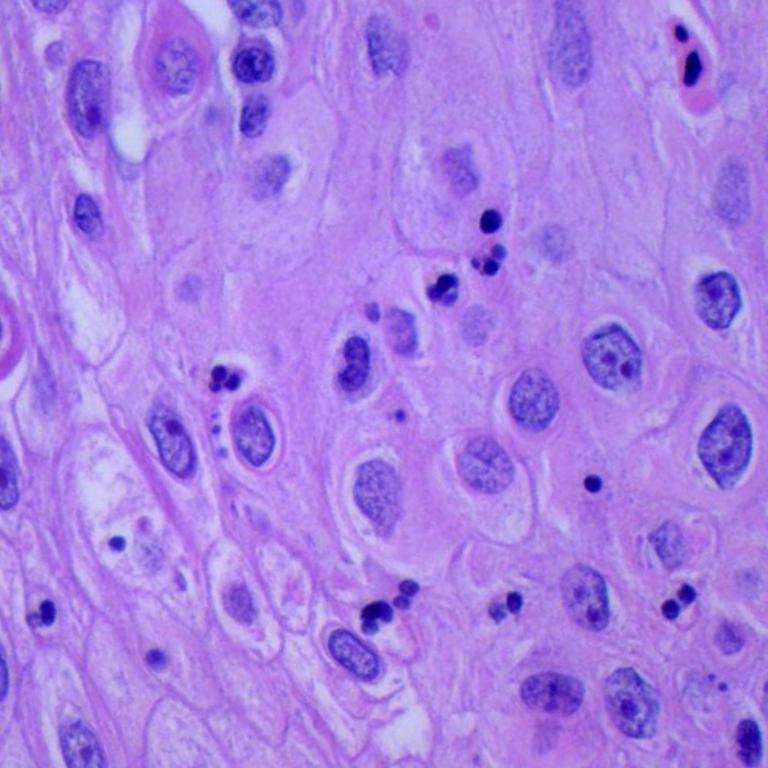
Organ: lung
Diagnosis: squamous carcinomas